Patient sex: F
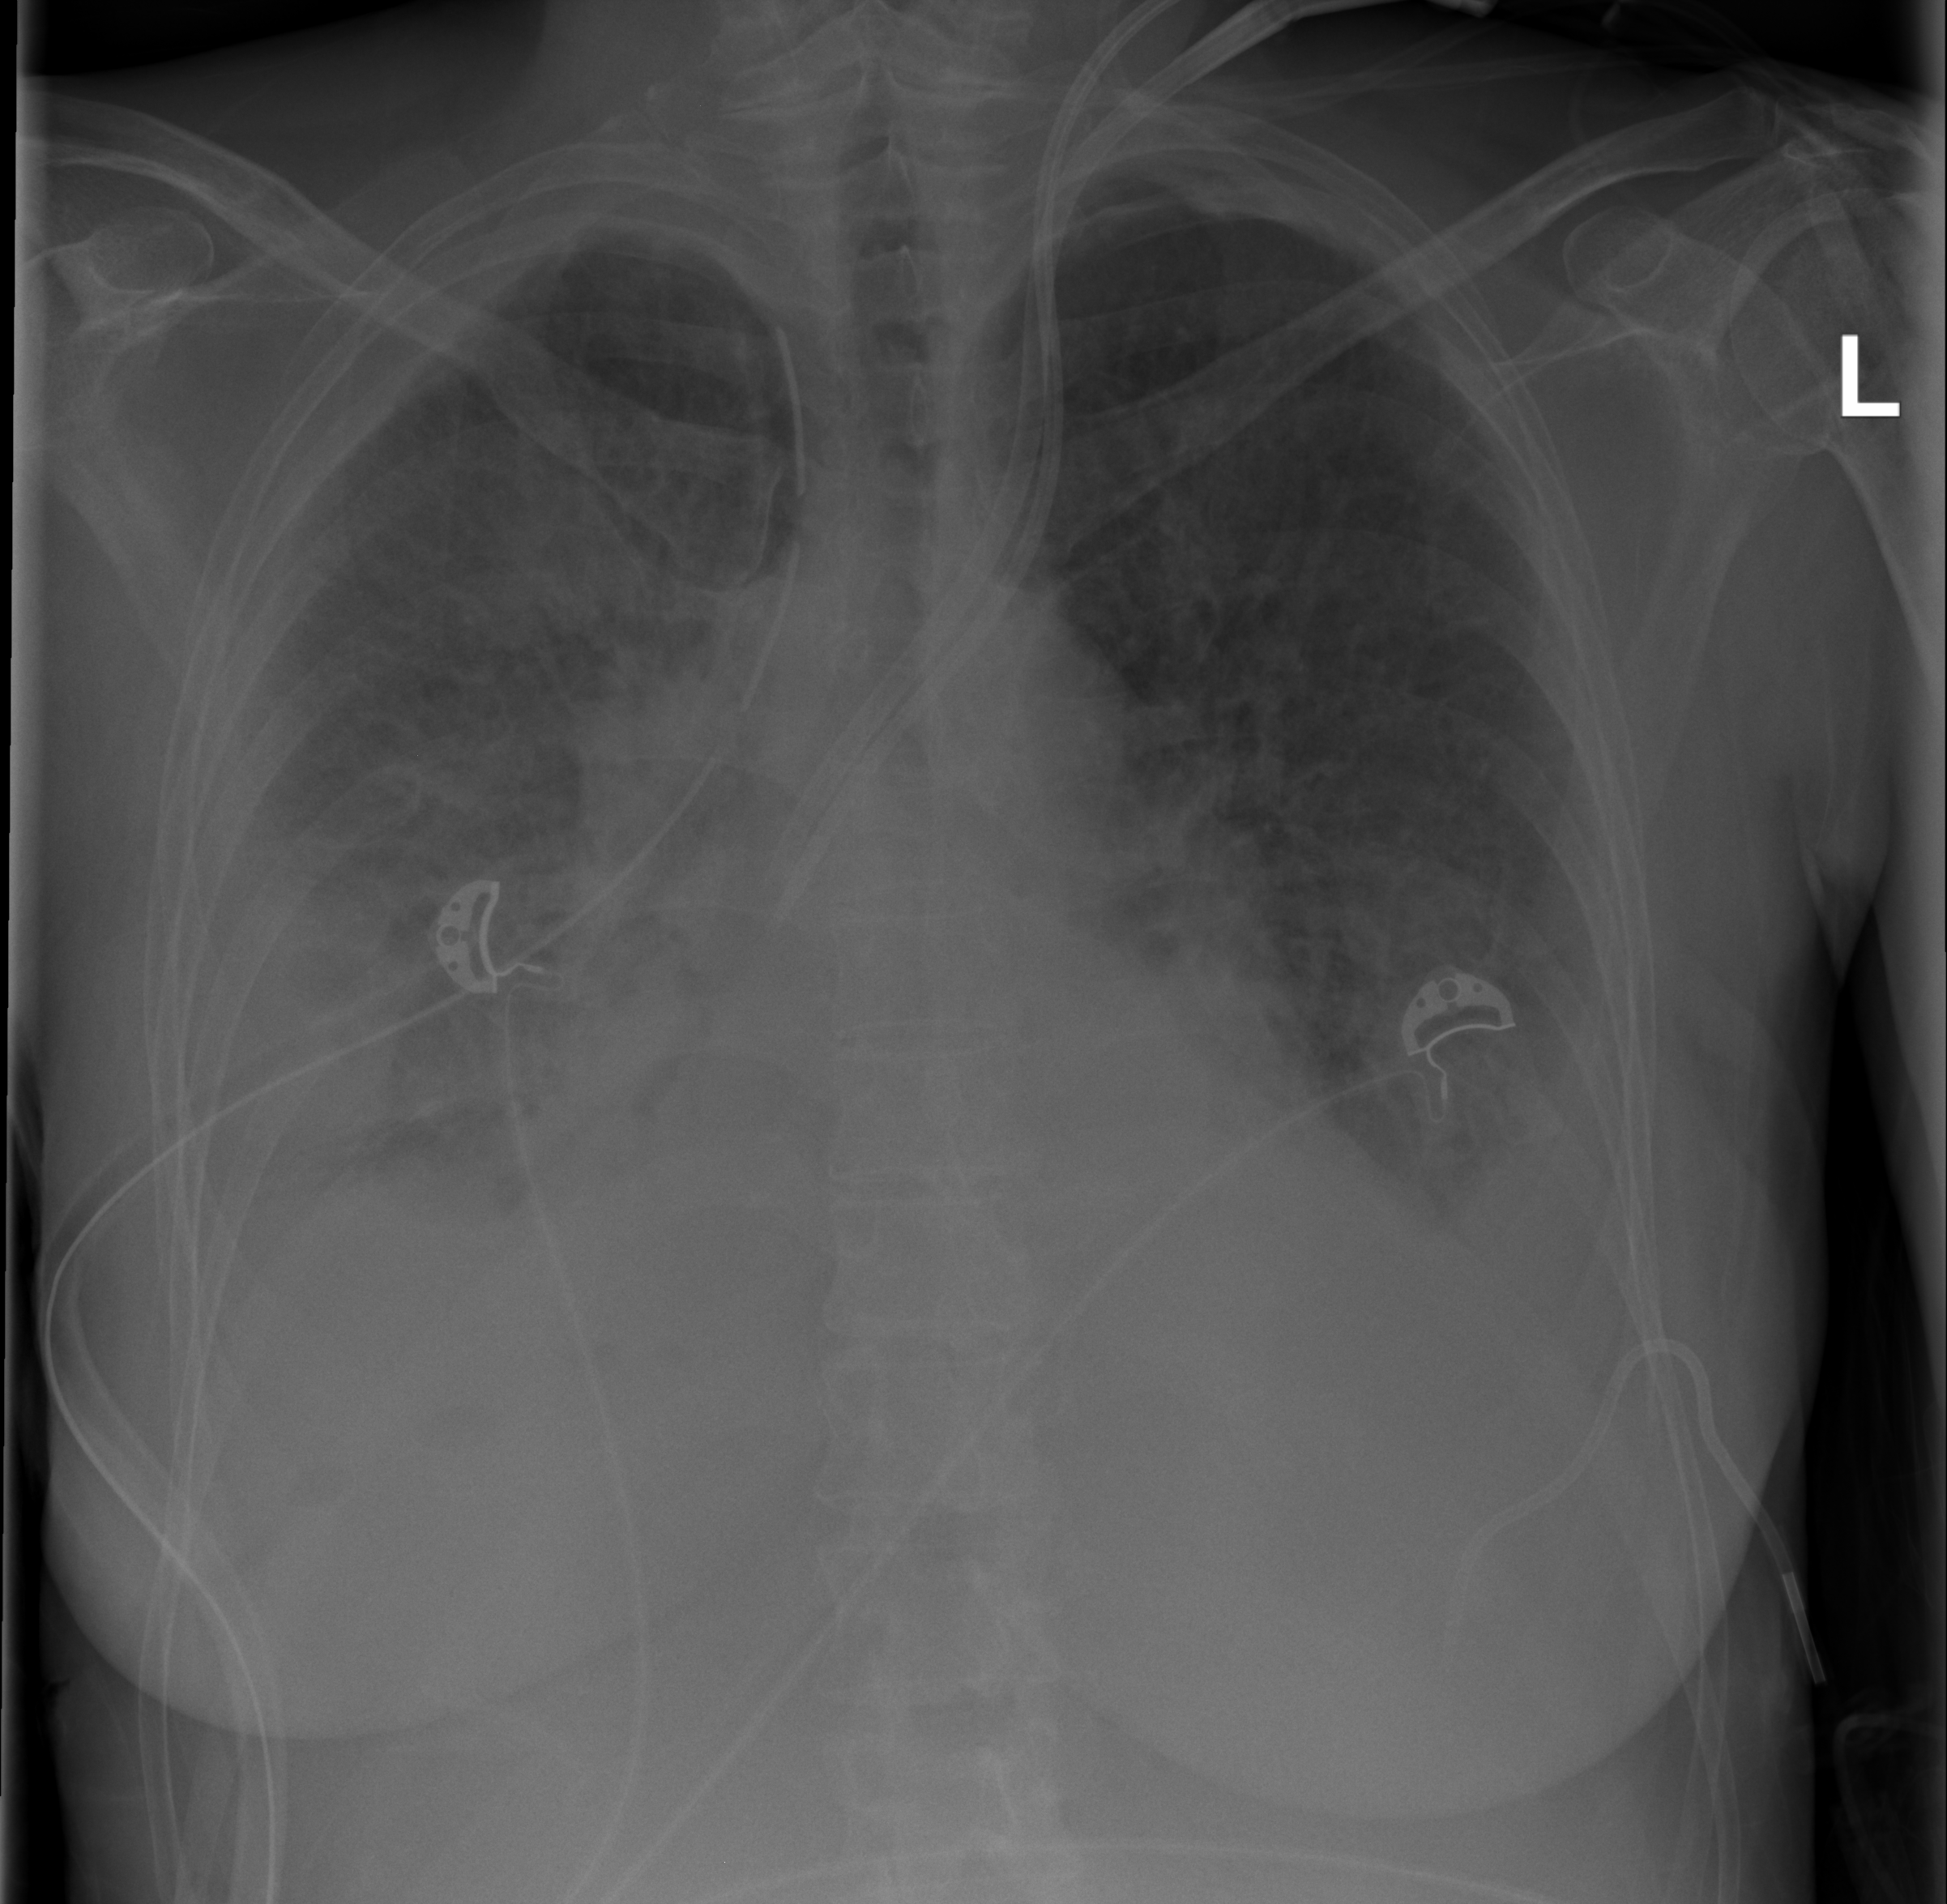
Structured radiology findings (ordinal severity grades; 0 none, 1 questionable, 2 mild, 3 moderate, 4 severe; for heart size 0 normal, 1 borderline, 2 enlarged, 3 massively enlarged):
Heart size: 2
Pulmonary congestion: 2
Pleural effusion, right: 3
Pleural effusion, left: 2
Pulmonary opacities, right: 4
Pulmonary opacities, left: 3
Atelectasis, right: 3
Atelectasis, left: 2